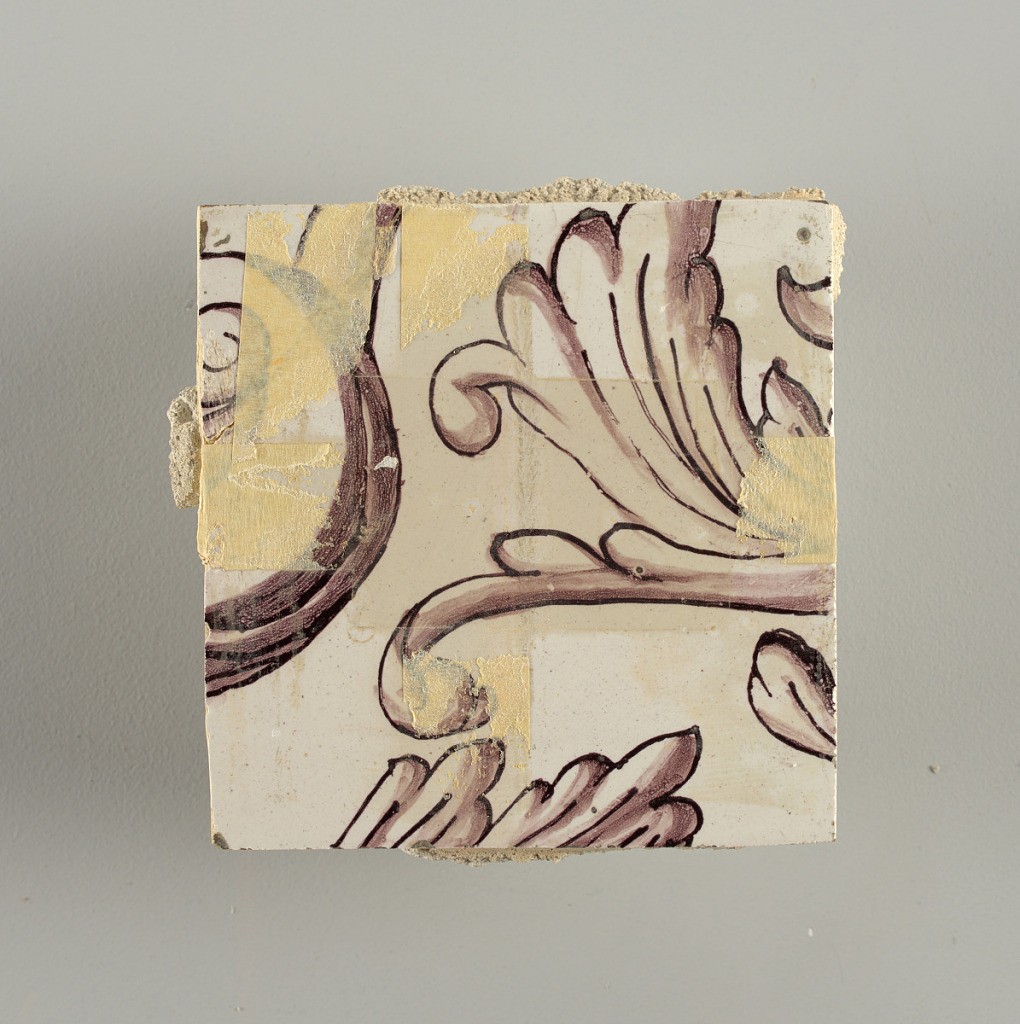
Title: Wall facing
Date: ca. 1725
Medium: tin-glazed earthenware, underglaze
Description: Two vertical rectangles, twenty-three tiles high.  A) Nine tiles wide at top; seven tiles wide at bottom.  B) Ten and one-half tiles wide.

Arabesque design of foliage.  A) with centered figure of Justice under a canopy.  B) with centered urn.